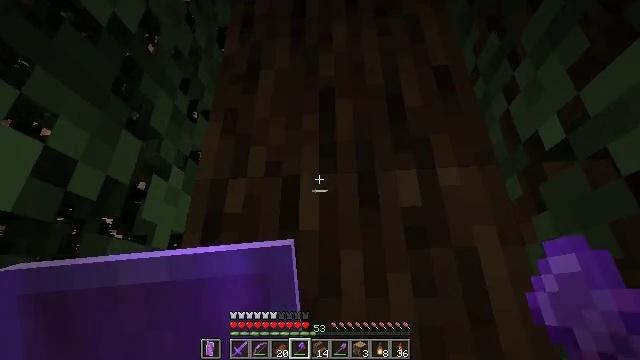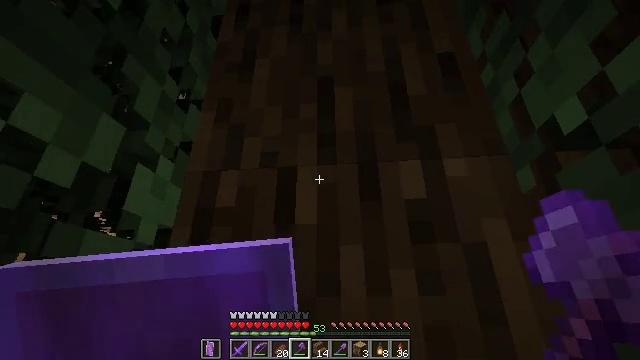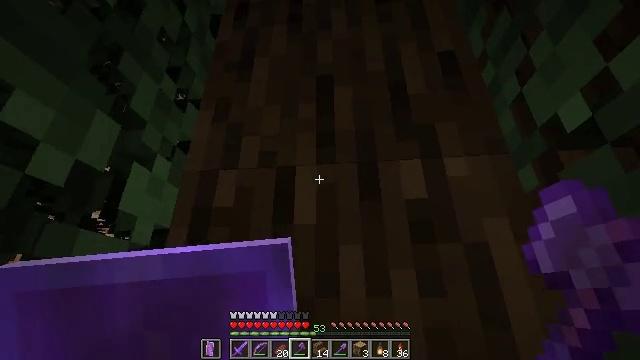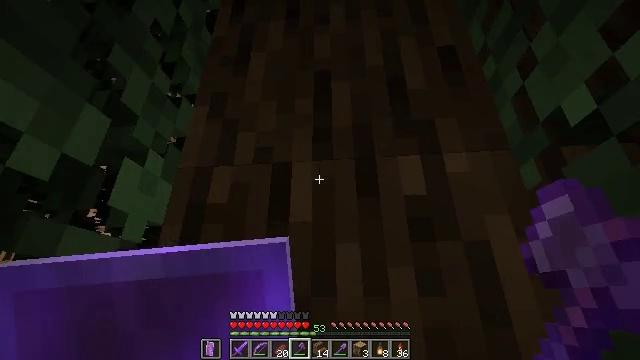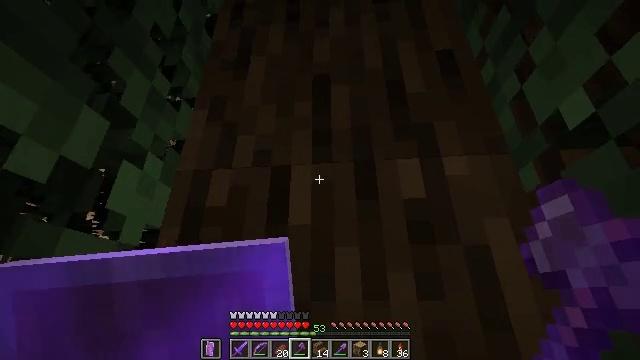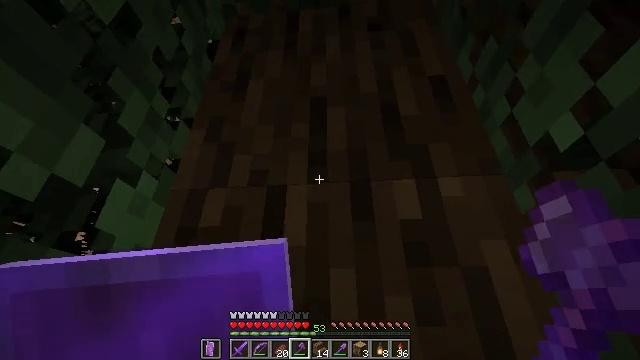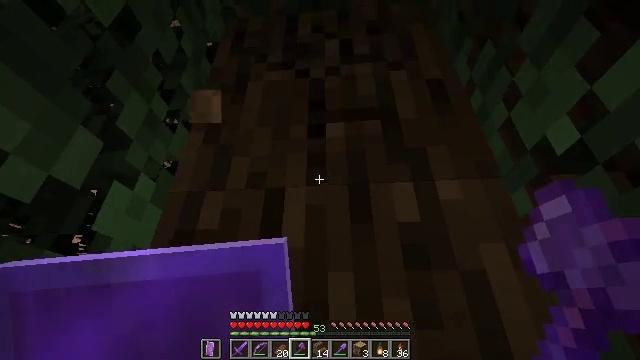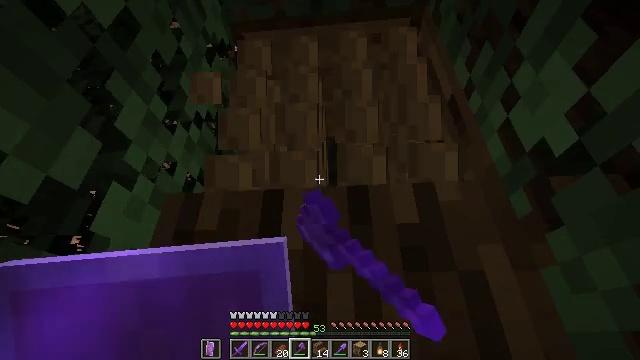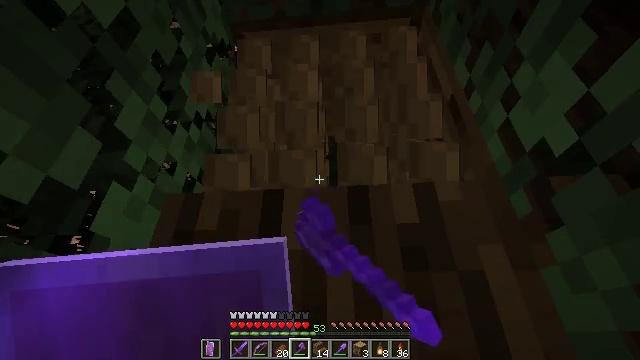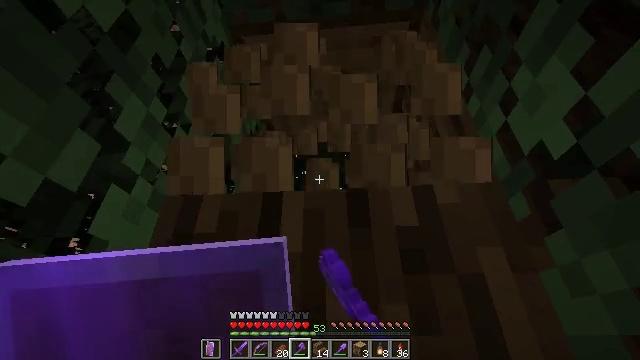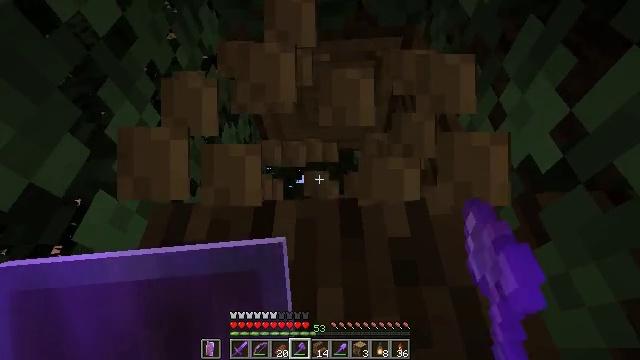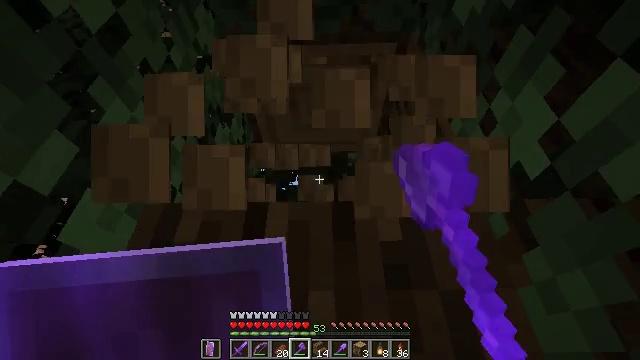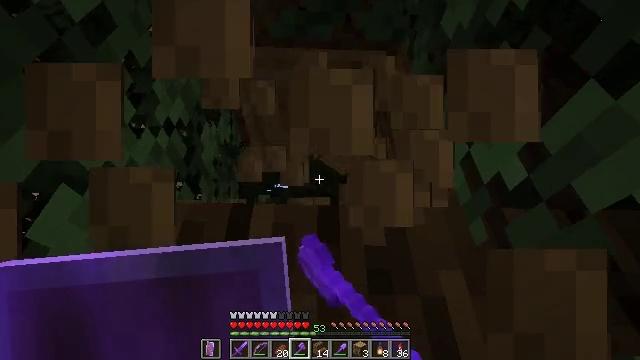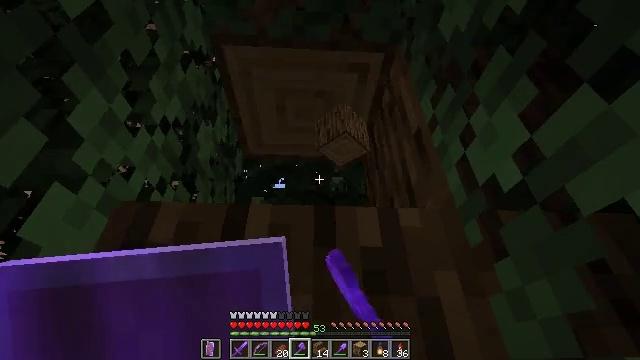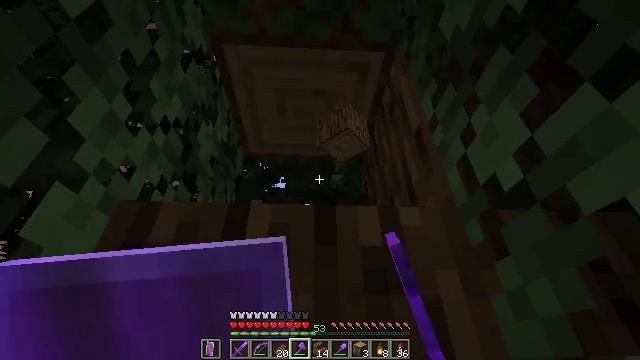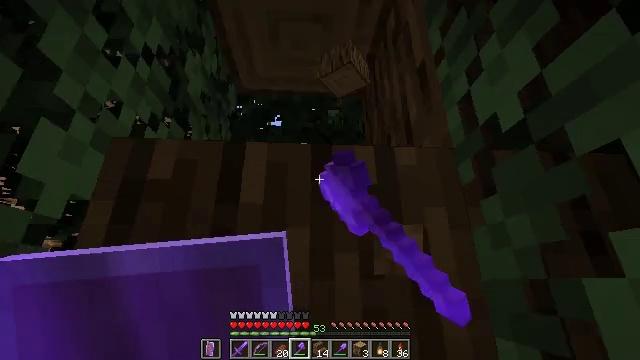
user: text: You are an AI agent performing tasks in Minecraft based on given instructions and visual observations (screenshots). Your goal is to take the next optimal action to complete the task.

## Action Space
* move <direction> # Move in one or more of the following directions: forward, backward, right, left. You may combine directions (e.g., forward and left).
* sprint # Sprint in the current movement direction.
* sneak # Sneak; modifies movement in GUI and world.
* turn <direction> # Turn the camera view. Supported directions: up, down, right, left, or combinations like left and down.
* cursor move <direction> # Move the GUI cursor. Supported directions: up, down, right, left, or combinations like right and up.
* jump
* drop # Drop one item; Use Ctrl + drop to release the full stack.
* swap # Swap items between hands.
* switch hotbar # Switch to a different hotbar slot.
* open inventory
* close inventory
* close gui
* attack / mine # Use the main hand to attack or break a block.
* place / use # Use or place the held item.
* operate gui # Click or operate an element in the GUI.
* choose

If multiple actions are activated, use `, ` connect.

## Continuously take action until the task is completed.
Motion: motion action
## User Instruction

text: Mine the oak log.
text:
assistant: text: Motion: no_op
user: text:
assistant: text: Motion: no_op
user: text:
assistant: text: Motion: no_op
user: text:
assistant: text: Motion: no_op
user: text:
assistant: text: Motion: turn up
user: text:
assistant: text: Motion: attack / mine
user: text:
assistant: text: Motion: attack / mine
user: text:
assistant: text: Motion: attack / mine
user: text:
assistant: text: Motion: attack / mine
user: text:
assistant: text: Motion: turn right and up, attack / mine
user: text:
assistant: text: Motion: turn right, attack / mine
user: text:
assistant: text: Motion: turn right, attack / mine
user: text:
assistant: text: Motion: attack / mine
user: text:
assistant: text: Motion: attack / mine
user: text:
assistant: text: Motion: turn down, attack / mine
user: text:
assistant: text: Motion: turn down, attack / mine
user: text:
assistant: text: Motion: turn down, attack / mine
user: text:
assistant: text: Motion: attack / mine
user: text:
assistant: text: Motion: attack / mine
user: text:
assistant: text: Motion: attack / mine
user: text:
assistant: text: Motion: attack / mine
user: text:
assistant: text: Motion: attack / mine
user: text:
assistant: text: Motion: no_op
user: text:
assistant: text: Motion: no_op
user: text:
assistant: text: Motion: no_op
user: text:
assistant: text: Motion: turn left and down
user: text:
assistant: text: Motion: turn left and down
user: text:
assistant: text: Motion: move forward, turn left and down
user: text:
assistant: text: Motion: move forward, turn down, jump
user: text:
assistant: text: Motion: move forward, jump